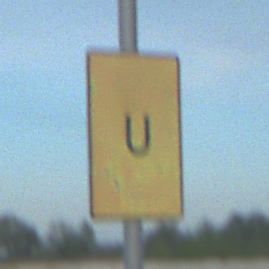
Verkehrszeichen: AnkuendigungOderFortsetzungUmleitungOhnePfeilsymbol
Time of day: SunriseSunset
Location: Outdoor (Beach)
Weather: PartlyCloudy
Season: NotSpecified
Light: Natural